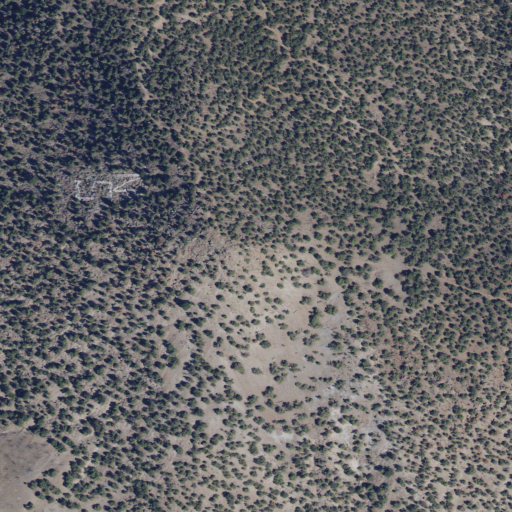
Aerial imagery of mountain in Utah named Black Cap Mountain containing evergreen forest and shrub